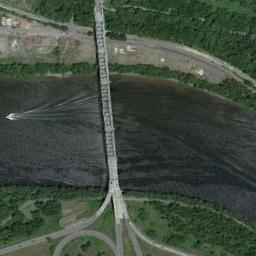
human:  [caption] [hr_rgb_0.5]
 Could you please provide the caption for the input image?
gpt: A bridge connects the green land on both sides of the green river  One side of the bridge is connected by a circular interchange, And there is a ship in the river .

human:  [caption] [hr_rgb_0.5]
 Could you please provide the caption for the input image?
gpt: There is a bridge over the river between the overpass and many trees .

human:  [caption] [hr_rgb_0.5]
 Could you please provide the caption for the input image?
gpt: A bridge built on a dark green river and some green plants on both sides of the river .

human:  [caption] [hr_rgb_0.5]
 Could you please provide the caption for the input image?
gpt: Several boats stopped on one side of the river .

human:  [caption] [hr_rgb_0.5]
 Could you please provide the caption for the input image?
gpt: Many trees are around the bridge .